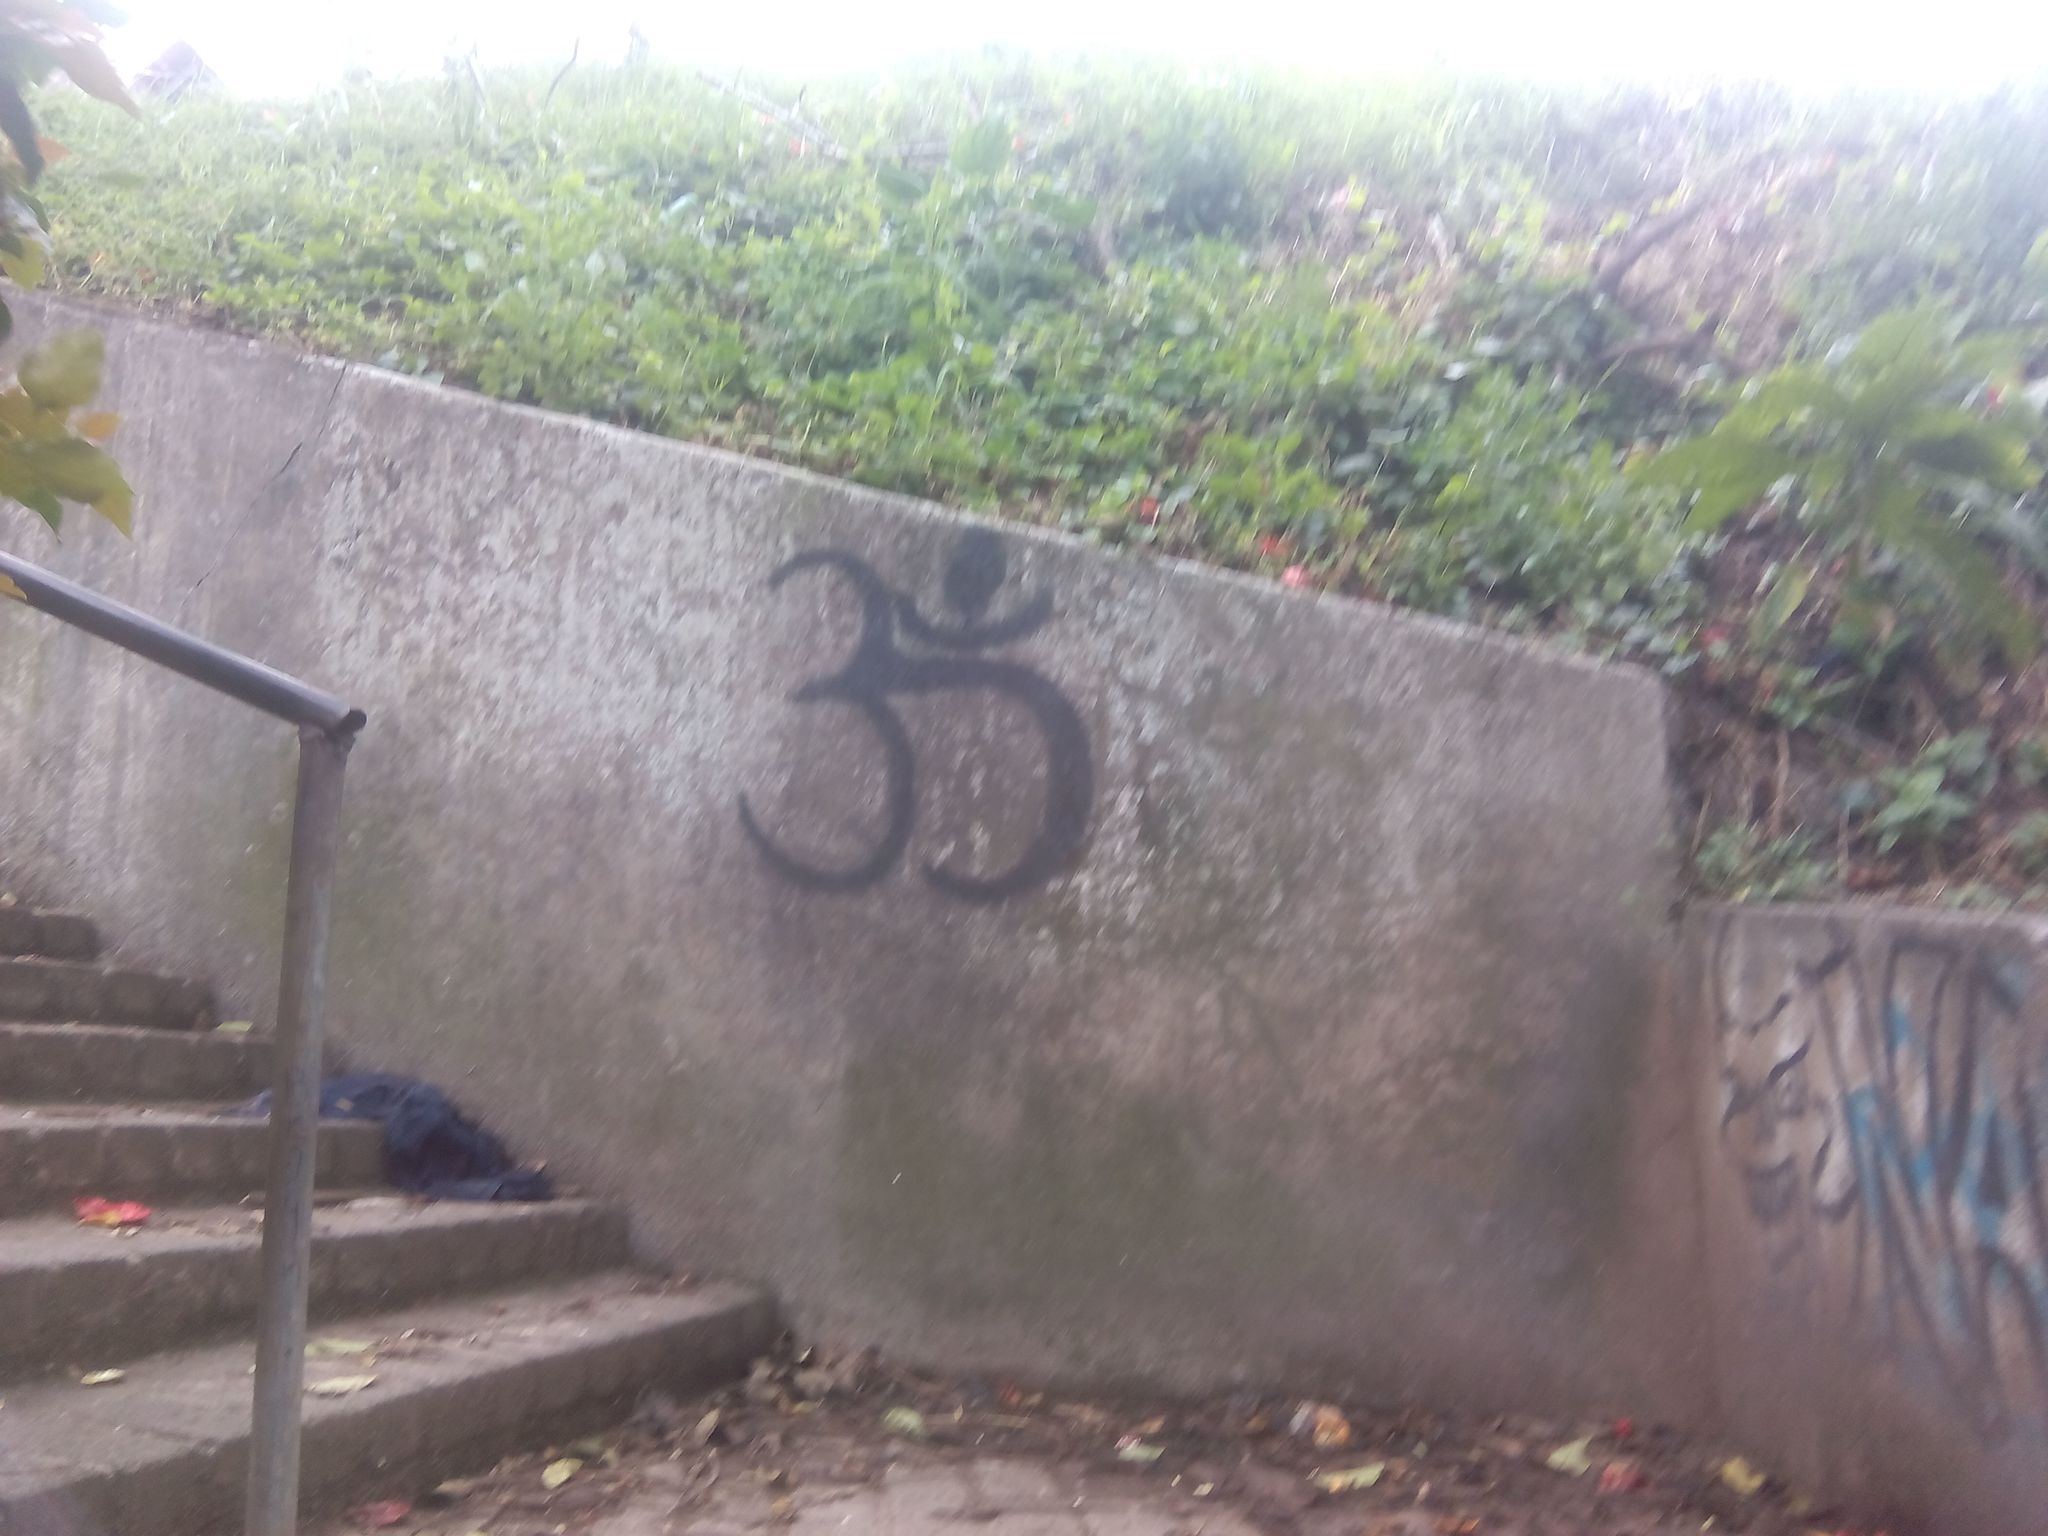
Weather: clear
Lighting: day
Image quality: slightly poor
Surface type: walking surface
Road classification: path, residential
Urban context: urban centre
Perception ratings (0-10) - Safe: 1.66, Lively: 1.39, Beautiful: 2.57, Boring: 4.04, Depressing: 2.04, Wealthy: 2.82